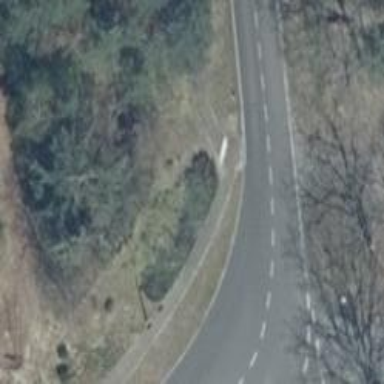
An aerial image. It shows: Road with "give way" sign.